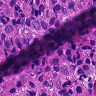
Metastatic tissue present: yes